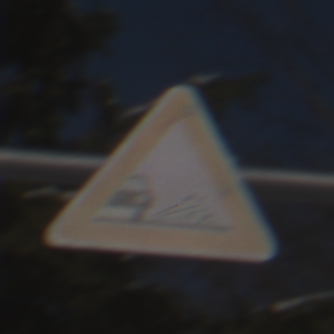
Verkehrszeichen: SplittSchotter
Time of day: MorningAfternoon
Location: Outdoor (Special)
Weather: Clear
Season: Winter
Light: Natural